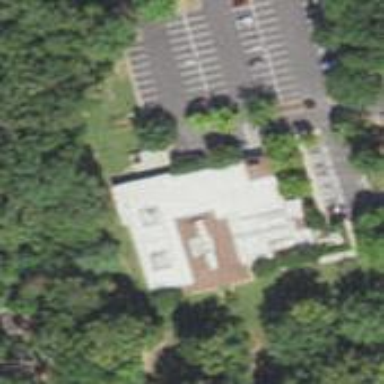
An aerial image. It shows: Building that serves as library.